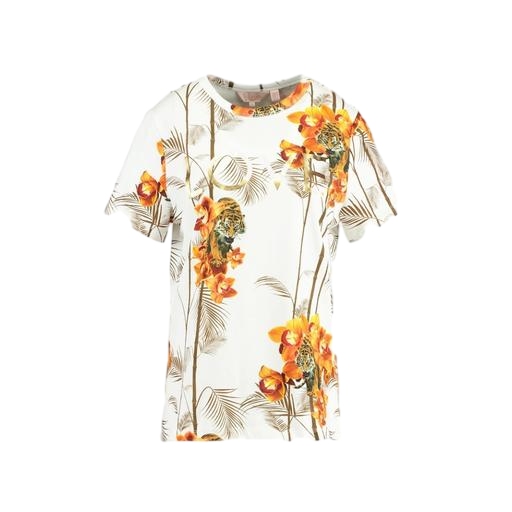
multicolor floral-print t-shirt only macy, white floral graphic t-shirt, white butterfly-print t-shirt only macy, white background